Interaction volume radius: 5 \u00c5
Interaction volume height: 45 \u00c5
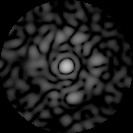
Disorder parameter: 0.8146